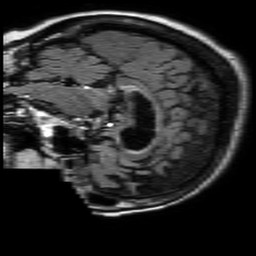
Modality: FLAIR
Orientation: sagittal
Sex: female
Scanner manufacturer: philips
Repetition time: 11 s
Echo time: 0.125 s